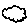
Label: cloud